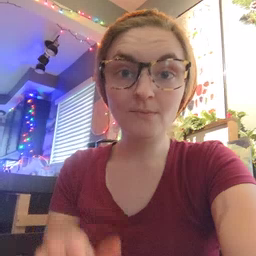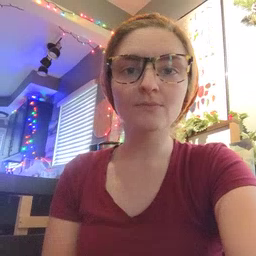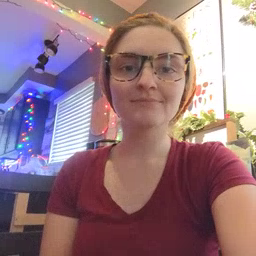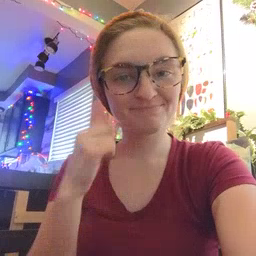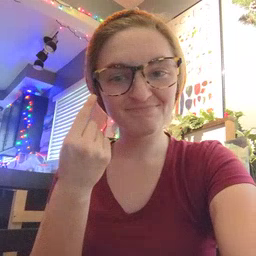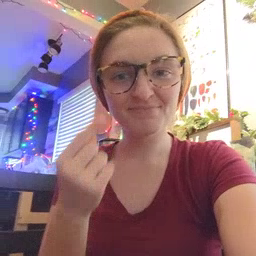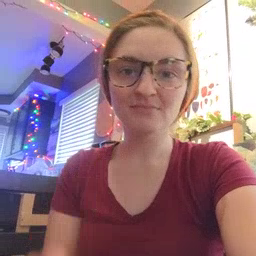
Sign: smile